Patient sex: F
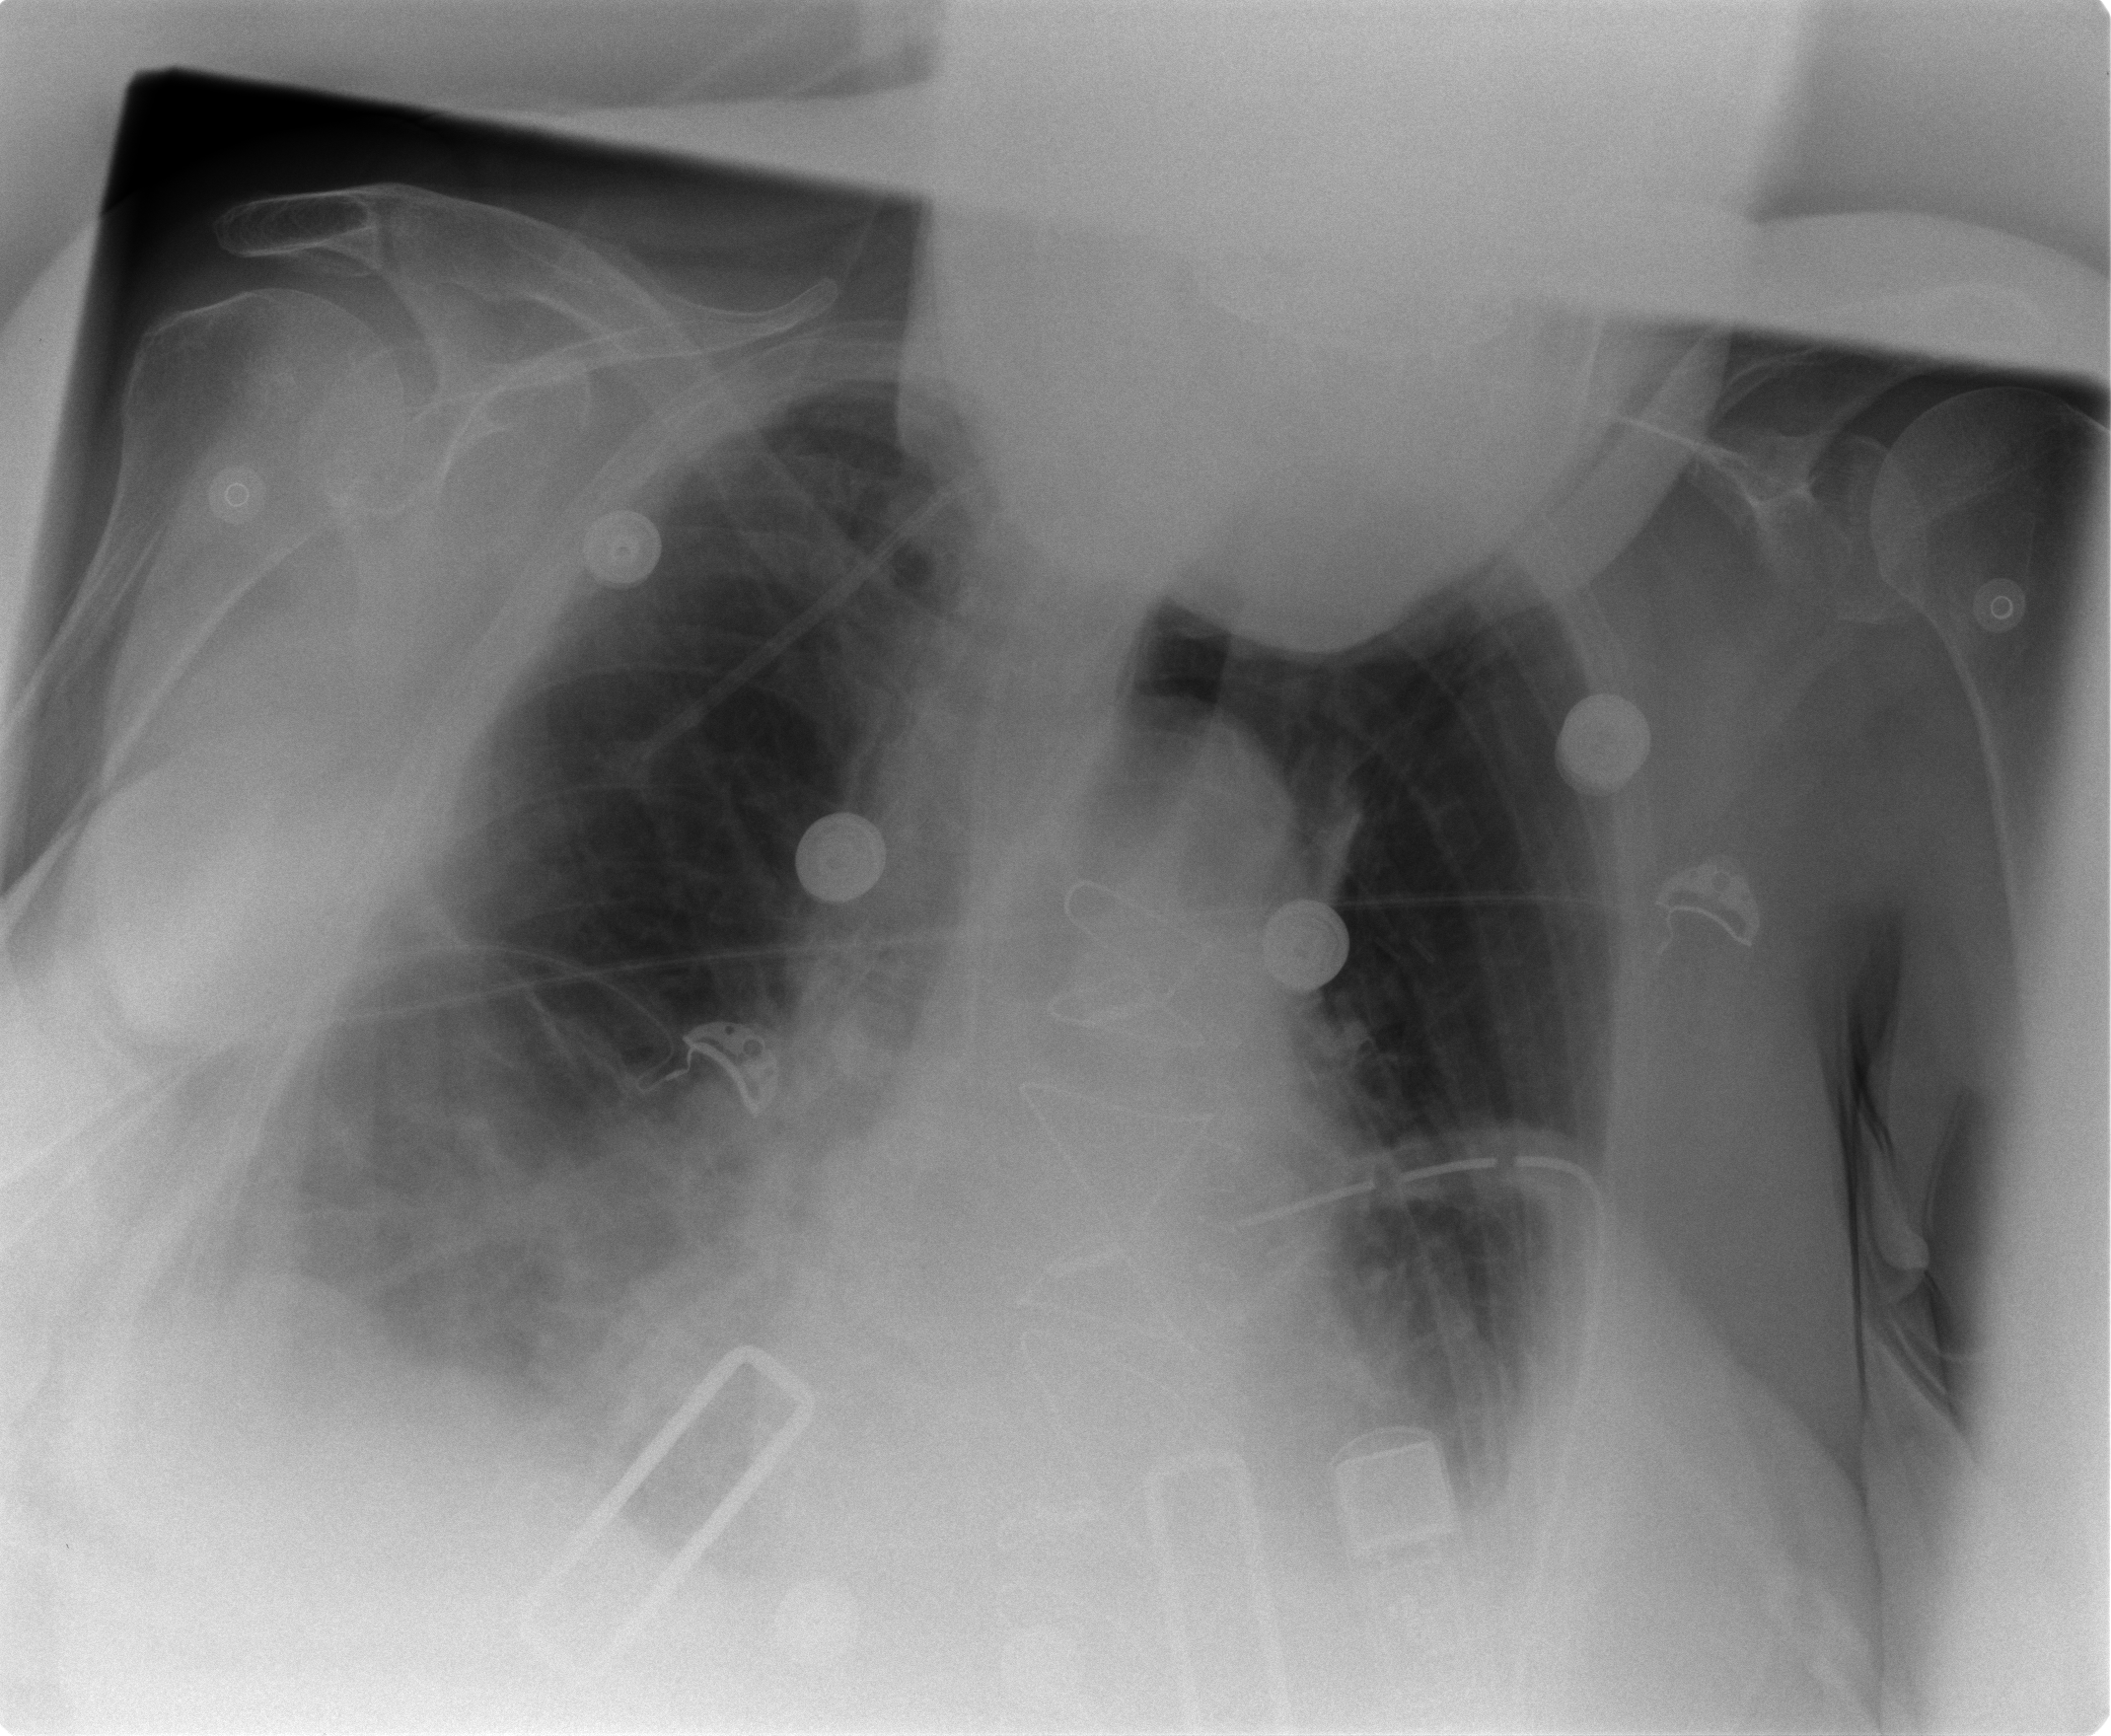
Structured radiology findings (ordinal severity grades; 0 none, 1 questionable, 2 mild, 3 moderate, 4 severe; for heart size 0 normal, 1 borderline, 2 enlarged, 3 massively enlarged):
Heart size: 2
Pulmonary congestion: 0
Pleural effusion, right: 2
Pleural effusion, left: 2
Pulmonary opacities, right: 0
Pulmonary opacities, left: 0
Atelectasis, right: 2
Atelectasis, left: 2